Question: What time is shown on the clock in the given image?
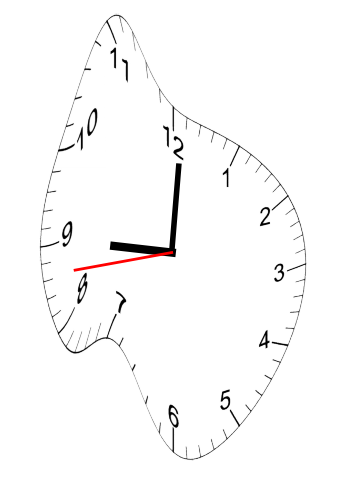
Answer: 09:00:43